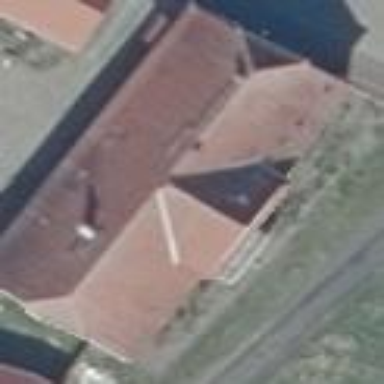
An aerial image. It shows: Building.